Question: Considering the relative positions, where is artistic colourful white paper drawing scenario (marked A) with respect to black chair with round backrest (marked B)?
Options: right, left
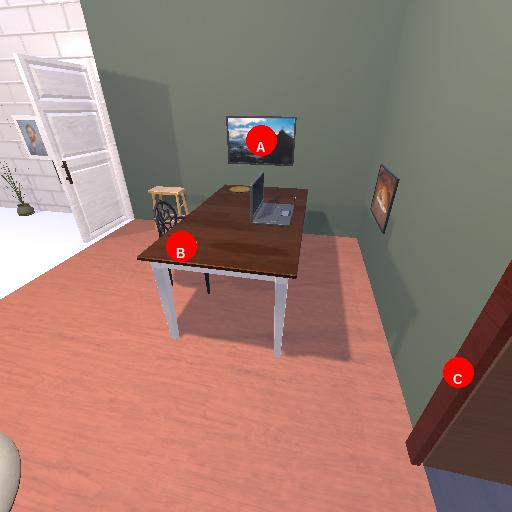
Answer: right